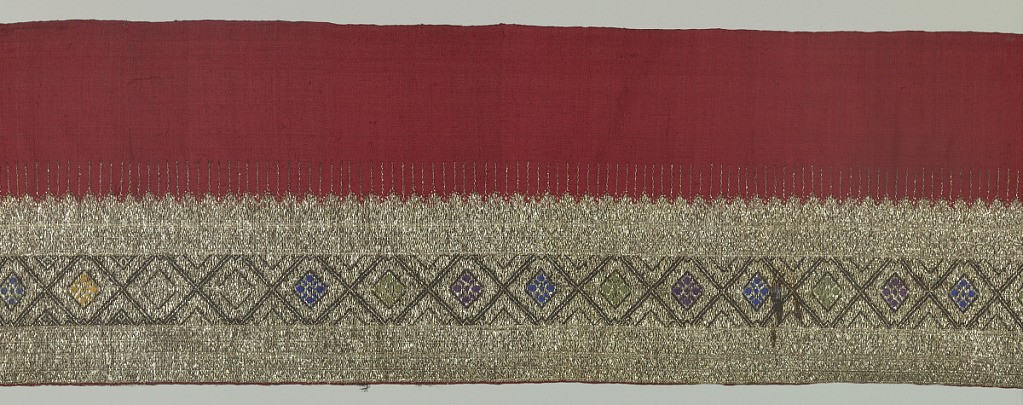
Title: Textile
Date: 18th–19th century
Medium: silk, metal Technique: woven
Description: Fragment of a narrow border pattern. Red silk with design of lozenge shapes in flat silver foil strips.